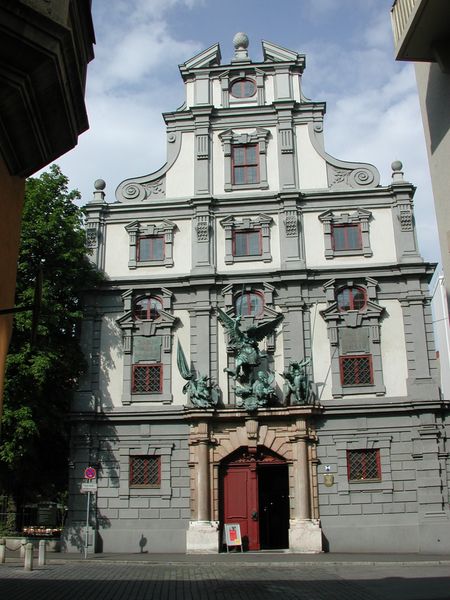
Titel: Hl. Michael als Sieger über Luzifer
Künstler: Hans Reichle
Standort: Augsburg, Zeughaus (EU - D - B)
Schlagwörter: baum, himmel, wolken, fenster, grau, straße, tür, gebäude, haus, wolke, wand, gitter, sonne, renaissance, engel, garten, fassade, sonnenlicht, giebel, figuren, bronze, tor, foto, eingang, schild, denkmal, kopfsteinpflaster, sonnig, photo, voluten, archivolten, vergittert, einfahrt, absperrung, fesnter, archivolte, halteverbot, poller, augsburg, ochsenauge, süddeutsch, patina, figurengruppe, geschützt, gesprengt, nordalpin, denkmalschutz, straßenschild, kundenfänger, waffenhaus